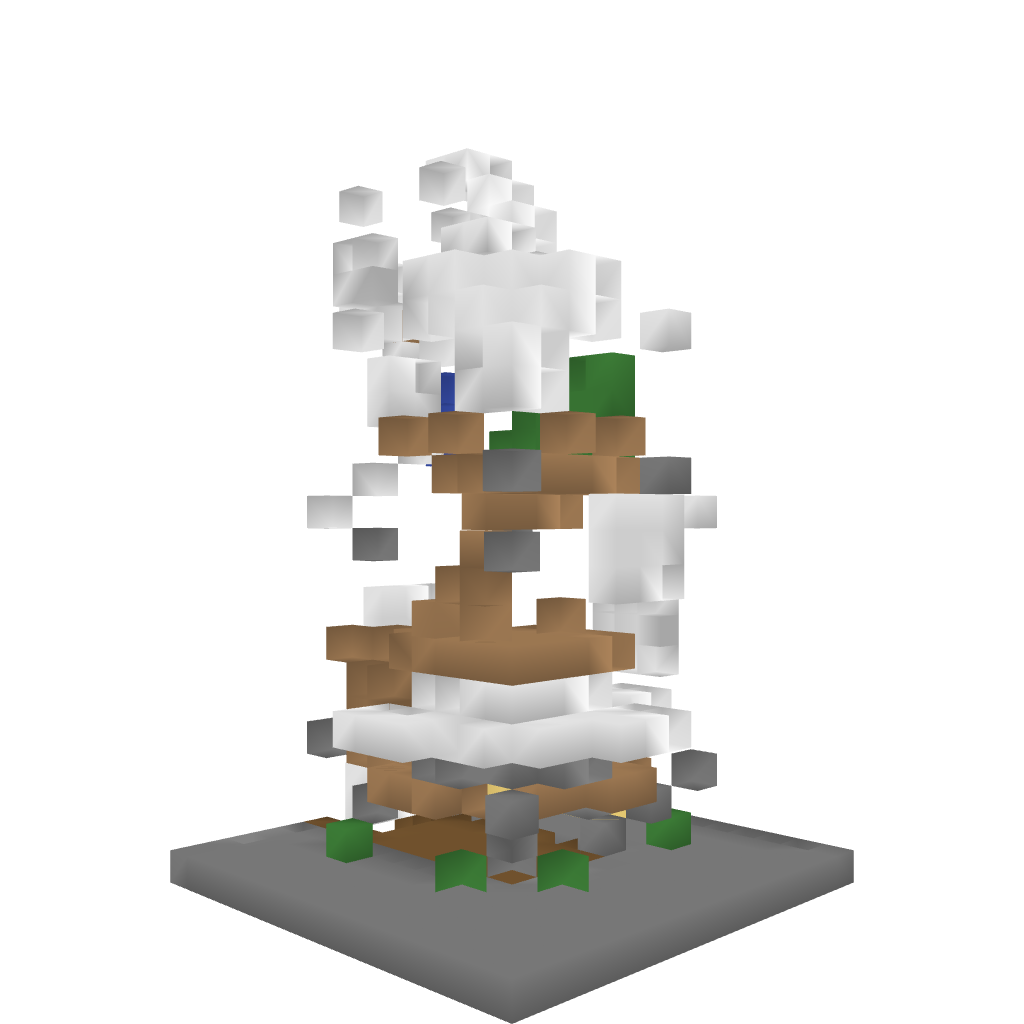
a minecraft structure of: Spheres bad low quality